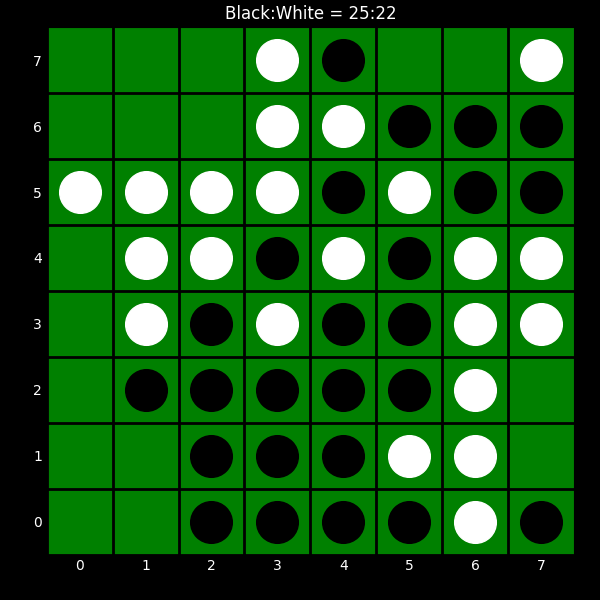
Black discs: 25
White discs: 22